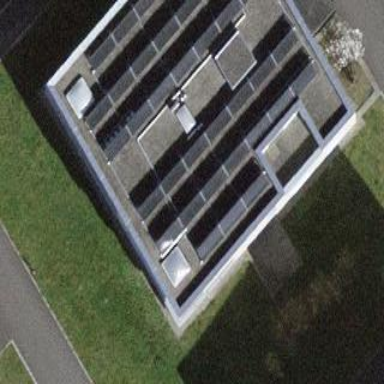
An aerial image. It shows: Solar photovoltaic panel generator.